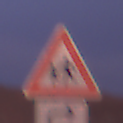
Verkehrszeichen: KinderRechts
Zusatzzeichen unten: RichtungsangabeDurchPfeile5
Umgebung: Outdoor, Nature
Tageszeit: Dawn
Wetter: PartlyCloudy
Licht: Natural
Jahreszeit: NotSpecified
Kontrast: MediumContrast